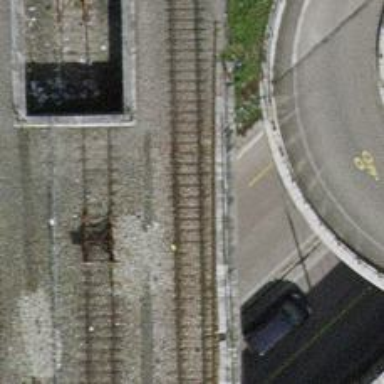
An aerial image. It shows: Single-track railway bridge serving as spur line.